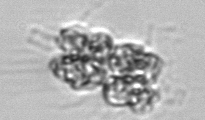
Label: Leptocylindrus_mediterraneus